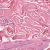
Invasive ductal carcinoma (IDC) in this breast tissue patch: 0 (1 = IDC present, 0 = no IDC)